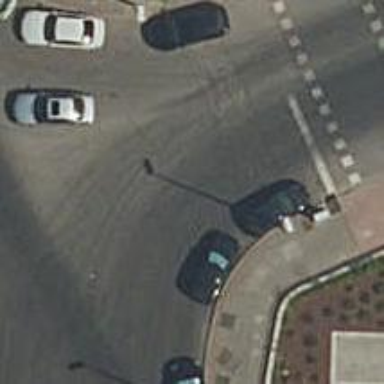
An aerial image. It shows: Road with traffic signals.